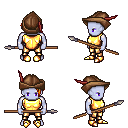
a pixel art fantasy rpg character, male body template, dark elf, purple skin, gold chest armor, gold greaves, light blonde long mohawk hairstyle, leather cap, gold boots, spear, four views (front, back, left, right), 2x2 character sprite sheet, small pixel art, hard edges, no anti-aliasing